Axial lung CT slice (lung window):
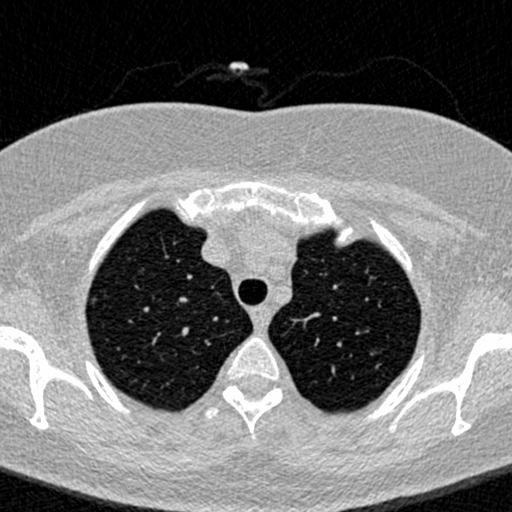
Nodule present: no